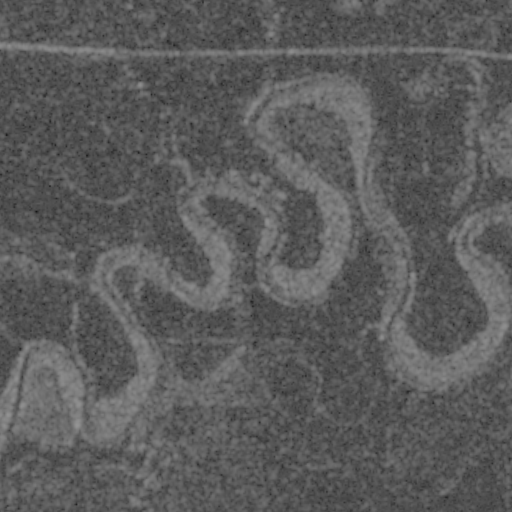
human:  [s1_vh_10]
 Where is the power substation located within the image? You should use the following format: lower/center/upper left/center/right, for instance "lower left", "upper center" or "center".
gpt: The power substation is located in the upper left of the image.
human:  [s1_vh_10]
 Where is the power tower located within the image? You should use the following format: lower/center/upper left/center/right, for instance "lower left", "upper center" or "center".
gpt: The power tower is located in the left of the image.
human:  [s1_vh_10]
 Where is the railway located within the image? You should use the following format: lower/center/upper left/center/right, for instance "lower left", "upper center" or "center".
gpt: The railway is located in the upper of the image.
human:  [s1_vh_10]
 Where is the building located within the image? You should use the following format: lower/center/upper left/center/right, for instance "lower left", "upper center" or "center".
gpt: The building is located in the upper of the image.
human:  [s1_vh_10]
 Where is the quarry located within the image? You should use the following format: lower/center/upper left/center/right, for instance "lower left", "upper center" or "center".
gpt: There is no quarry in the image.

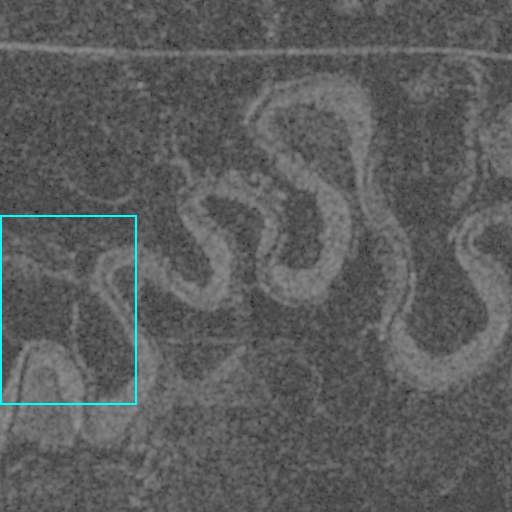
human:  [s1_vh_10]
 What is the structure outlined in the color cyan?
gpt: The structure outlined in cyan is a crop field.
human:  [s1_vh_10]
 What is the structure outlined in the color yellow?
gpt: There is no yellow outline.